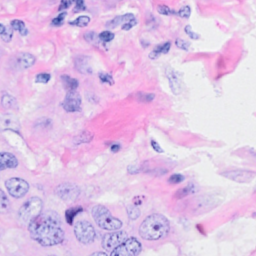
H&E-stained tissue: Breast